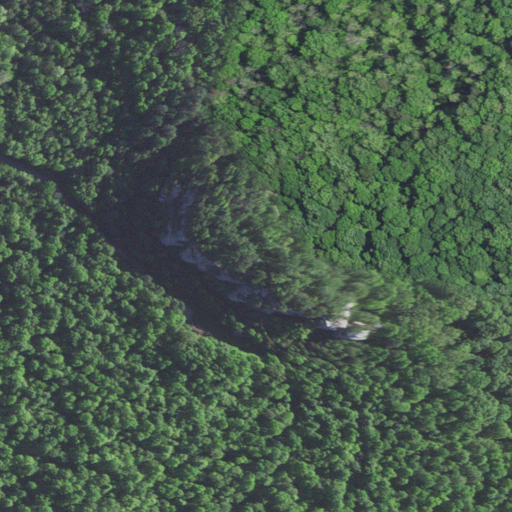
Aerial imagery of mountain in Kentucky named Pilot Rock containing deciduous forest, mixed forest, and open development